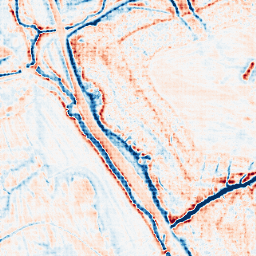
Category: edge_preserving
Decomposition family: anisotropic_diffusion
Decomposition parameters: iterations: 50
kappa: 10
gamma: 0.1
Upsampling method: sinc_hamming
Upsampling parameters: scale: 4
kernel_size: 4
Upsampling scale: 4